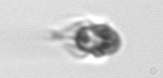
Label: Mesodinium